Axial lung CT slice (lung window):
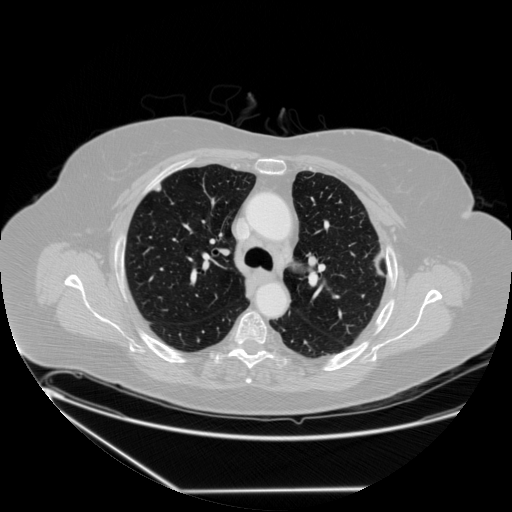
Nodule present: no